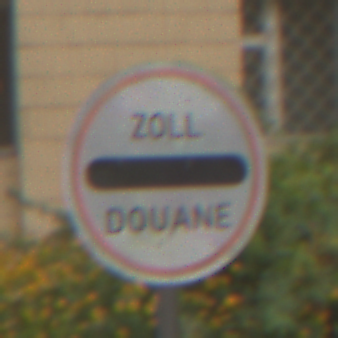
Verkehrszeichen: Zollstelle
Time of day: MorningAfternoon
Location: Outdoor (Urban)
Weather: Overcast
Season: NotSpecified
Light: Natural